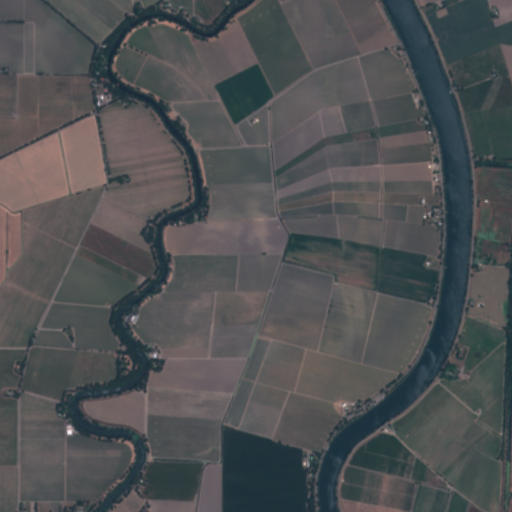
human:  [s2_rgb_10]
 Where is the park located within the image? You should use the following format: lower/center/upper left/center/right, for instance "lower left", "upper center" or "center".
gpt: The park is located in the upper right of the image.
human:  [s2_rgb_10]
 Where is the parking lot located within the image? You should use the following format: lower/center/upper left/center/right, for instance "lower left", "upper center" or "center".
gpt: The parking lot is located in the center left of the image.
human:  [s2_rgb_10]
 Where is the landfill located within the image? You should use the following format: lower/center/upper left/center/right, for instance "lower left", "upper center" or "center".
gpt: There is no landfill in the image.